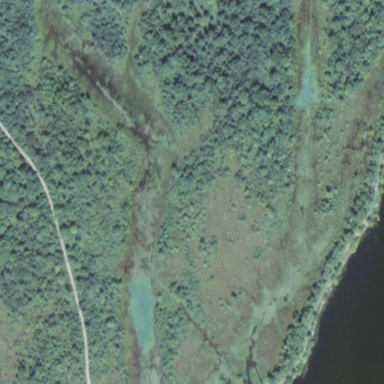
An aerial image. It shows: Marsh wetland.